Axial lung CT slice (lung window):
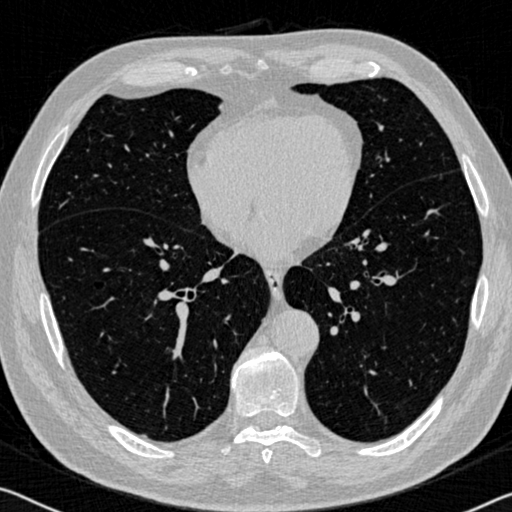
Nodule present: no